Question: I'm working on a PhoneGap application which should fetch date from a remote server. This works well if I compile the Android app manually. But if I compile using build.phonegap.com, the all external requests hit the cache which responds with 404.

config.xml contains:
'''
<access origin="*" />
'''
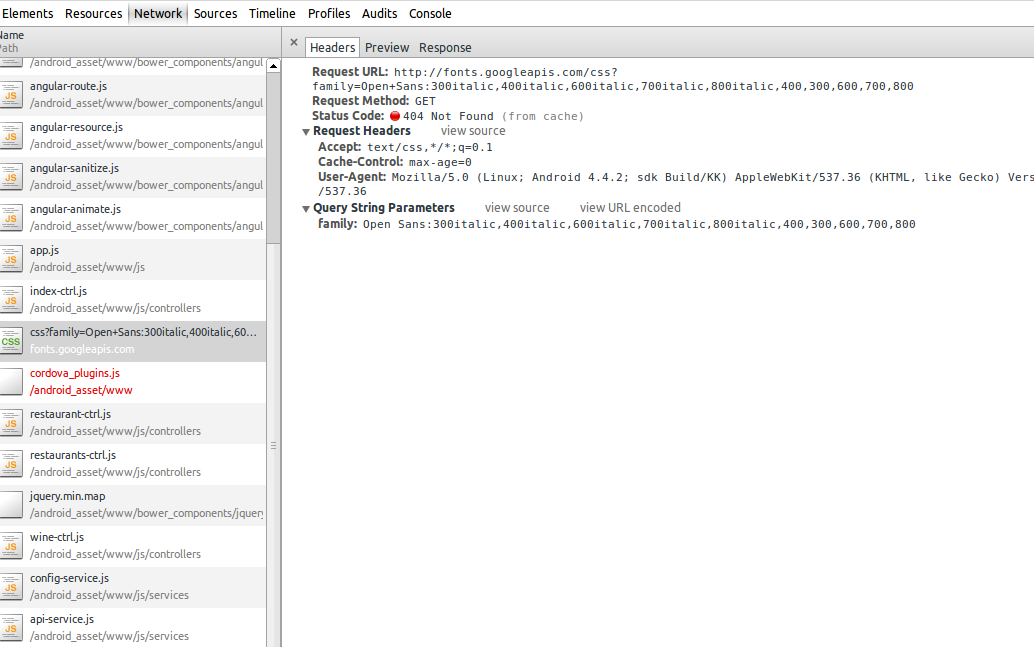
Answer: Make sure you edit your config.xml in your staging foler